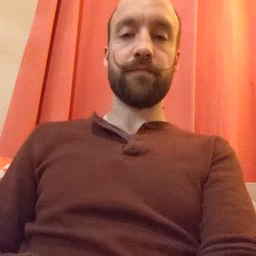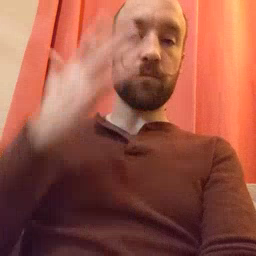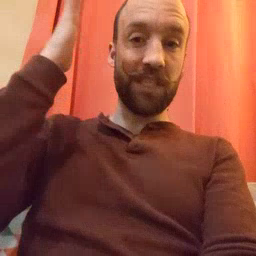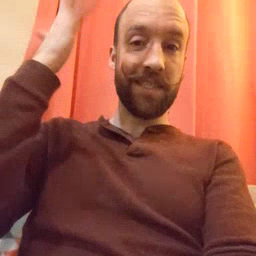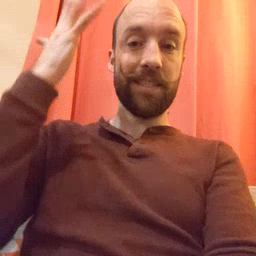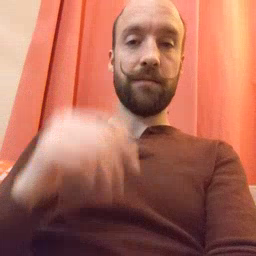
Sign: tree